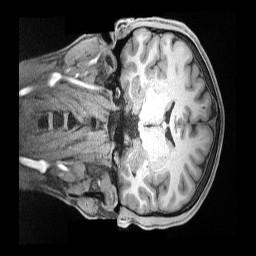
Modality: T1w
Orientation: coronal
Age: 27
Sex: male
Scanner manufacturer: siemens
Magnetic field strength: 3 T
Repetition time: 2.3 s
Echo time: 0.00186 s